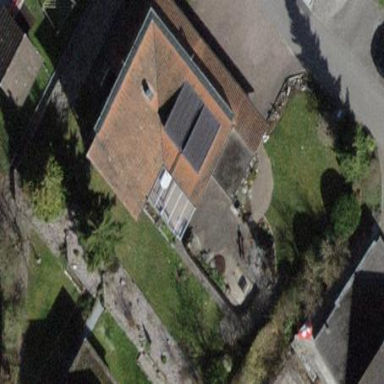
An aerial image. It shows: Building with tiled roof.